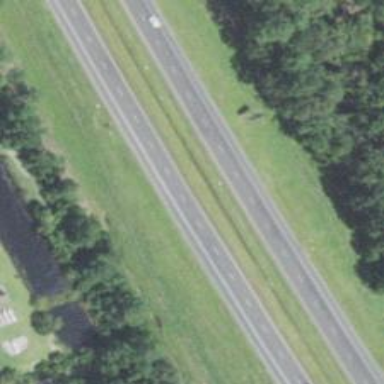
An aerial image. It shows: View of motorway.